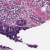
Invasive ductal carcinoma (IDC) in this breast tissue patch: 0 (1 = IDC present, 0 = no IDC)